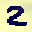
Label: 2